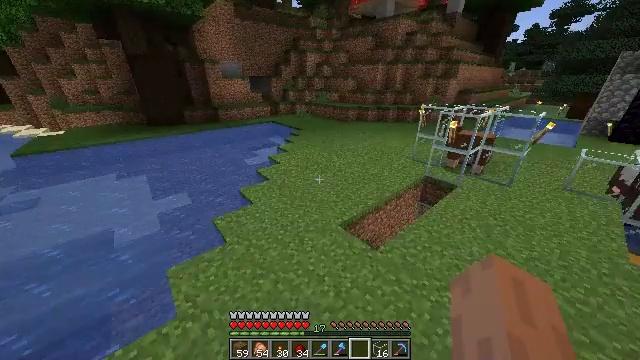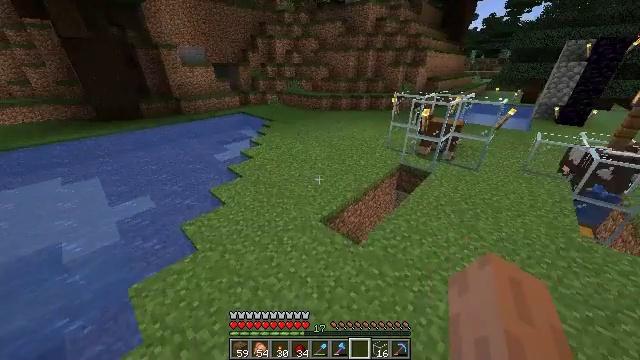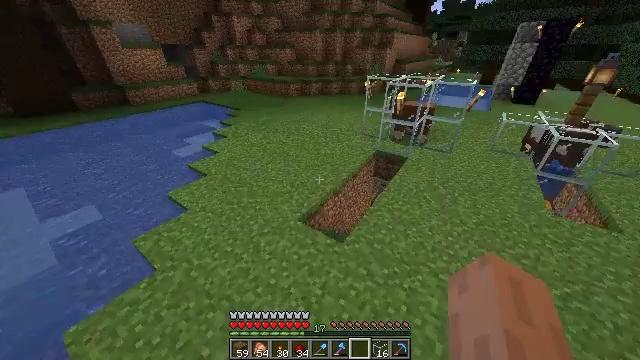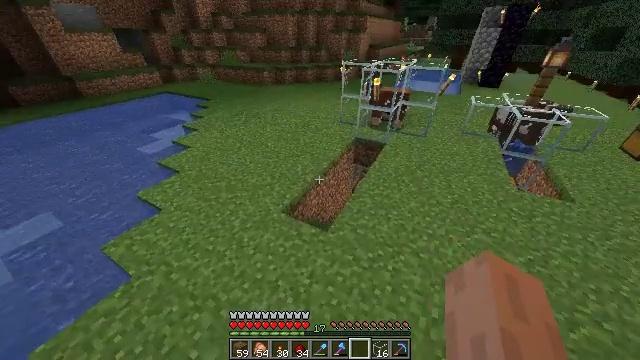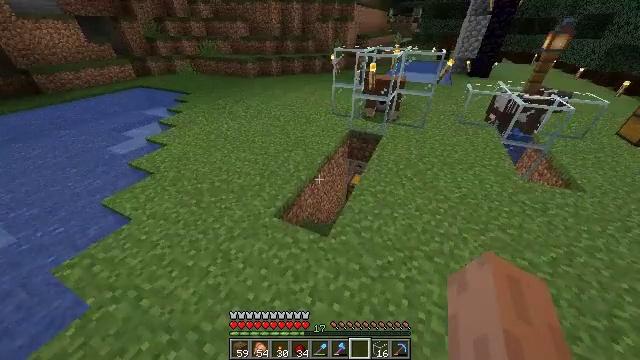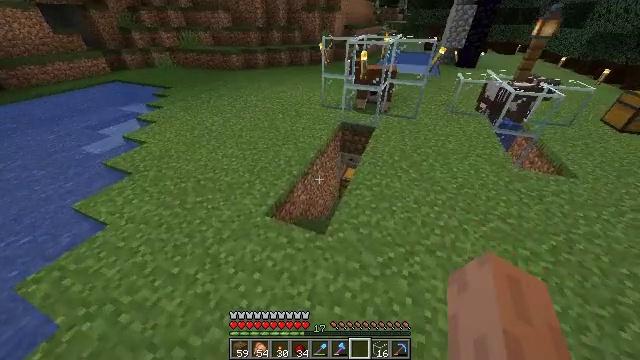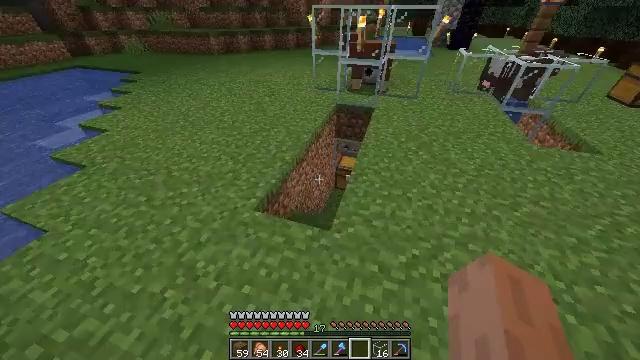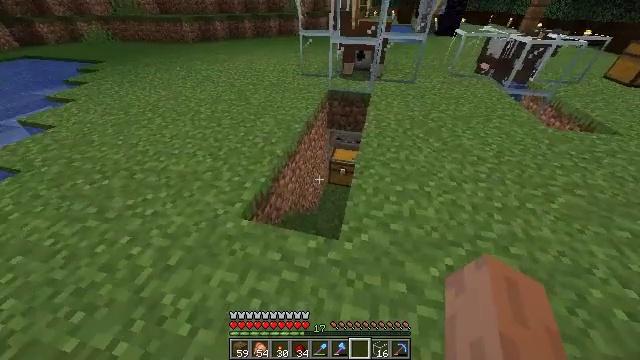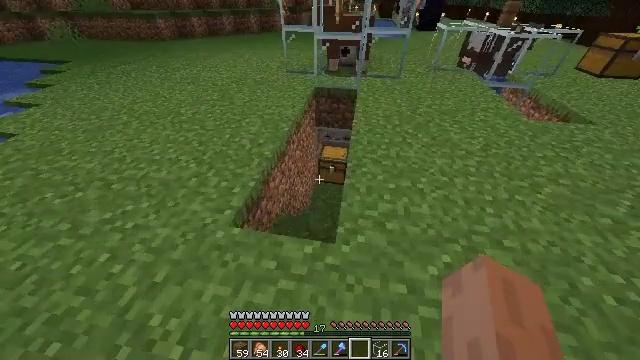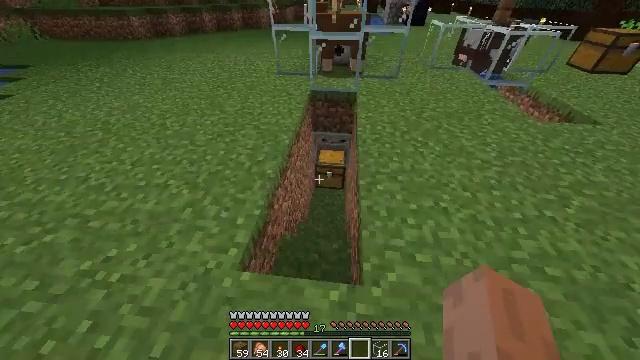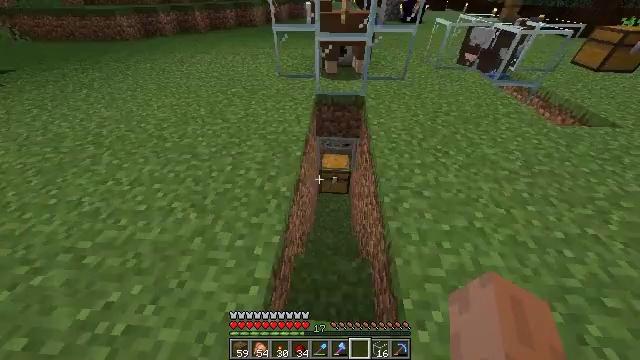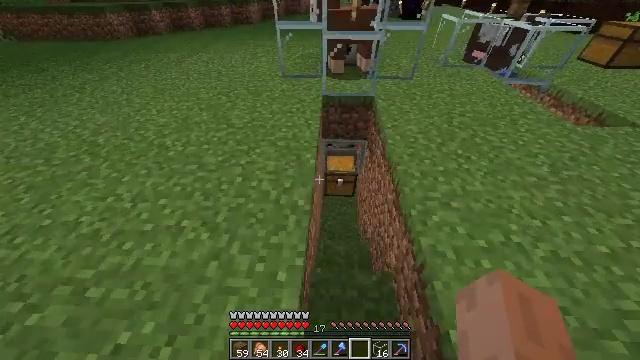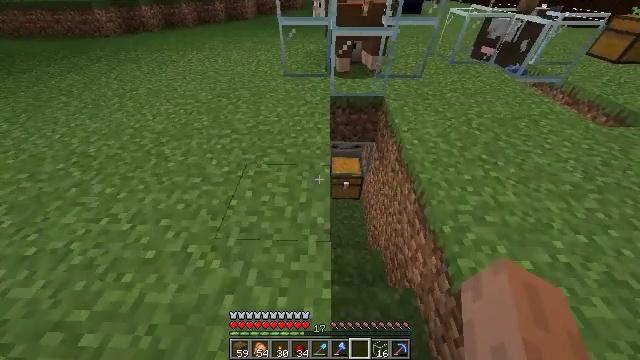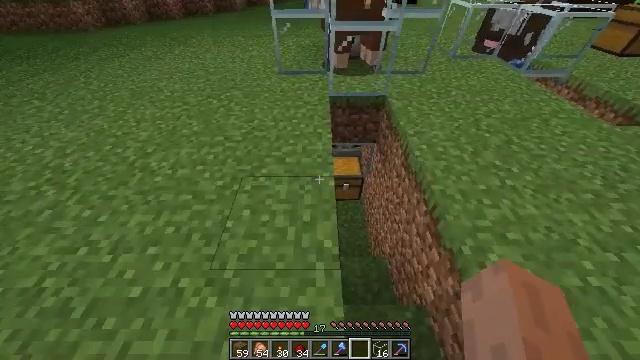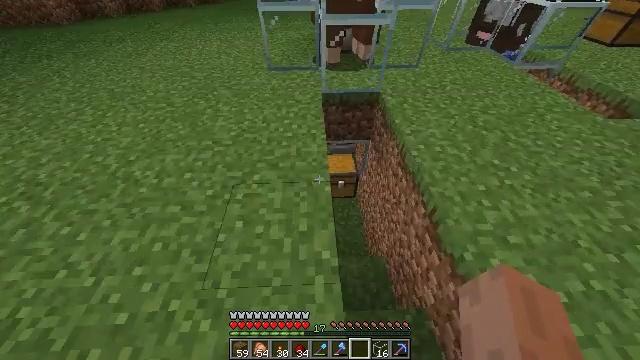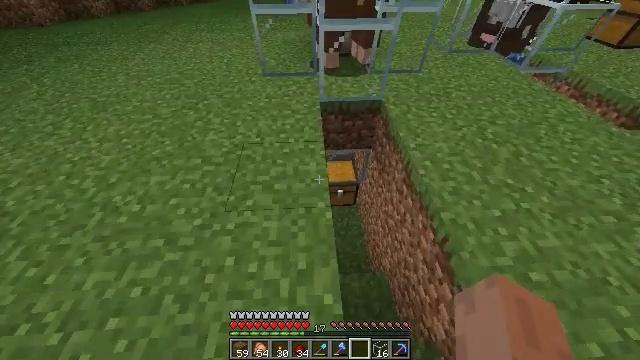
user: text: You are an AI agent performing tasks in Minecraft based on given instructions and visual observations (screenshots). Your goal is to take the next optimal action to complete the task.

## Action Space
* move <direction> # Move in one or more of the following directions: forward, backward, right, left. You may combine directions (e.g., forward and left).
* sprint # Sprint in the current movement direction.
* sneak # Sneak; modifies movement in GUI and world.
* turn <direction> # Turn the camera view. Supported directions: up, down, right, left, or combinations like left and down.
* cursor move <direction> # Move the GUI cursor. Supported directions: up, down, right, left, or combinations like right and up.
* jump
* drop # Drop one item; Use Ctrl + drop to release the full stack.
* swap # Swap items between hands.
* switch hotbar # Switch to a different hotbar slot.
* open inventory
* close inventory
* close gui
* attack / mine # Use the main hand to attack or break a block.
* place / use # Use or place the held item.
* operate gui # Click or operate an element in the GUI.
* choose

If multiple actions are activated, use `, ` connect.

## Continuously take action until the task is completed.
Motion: motion action
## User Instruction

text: Open a crafting table and make a brown bed.
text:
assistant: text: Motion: move forward, turn right and down, jump
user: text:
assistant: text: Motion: move forward, turn right and down, jump
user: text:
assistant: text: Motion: move forward, turn right and down
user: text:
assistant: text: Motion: move forward, turn right and down
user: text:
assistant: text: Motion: move forward, turn right and down
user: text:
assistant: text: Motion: move forward, turn right and down
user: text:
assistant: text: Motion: move forward, turn right and down
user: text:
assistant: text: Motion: move forward and move left, turn right
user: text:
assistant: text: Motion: move forward and move left, turn right
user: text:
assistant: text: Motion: move forward and move left, turn right
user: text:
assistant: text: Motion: move forward and move left, turn right
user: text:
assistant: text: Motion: move forward, turn right and down
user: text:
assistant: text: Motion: move forward, turn right and down
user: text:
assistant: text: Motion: move forward, turn right and down
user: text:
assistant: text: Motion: move forward
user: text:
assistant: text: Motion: move forward, turn right
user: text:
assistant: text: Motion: move forward, turn right
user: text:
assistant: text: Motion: move forward, turn right
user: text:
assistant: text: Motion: move forward, turn right
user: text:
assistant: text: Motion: move forward, turn right
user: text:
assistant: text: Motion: move forward, turn right and down
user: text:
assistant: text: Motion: turn right and down
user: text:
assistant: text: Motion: turn right and down
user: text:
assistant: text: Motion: turn down
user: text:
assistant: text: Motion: no_op
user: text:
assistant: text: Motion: no_op
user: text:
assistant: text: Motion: no_op
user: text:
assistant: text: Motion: no_op
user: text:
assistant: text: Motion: no_op
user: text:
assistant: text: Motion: turn left